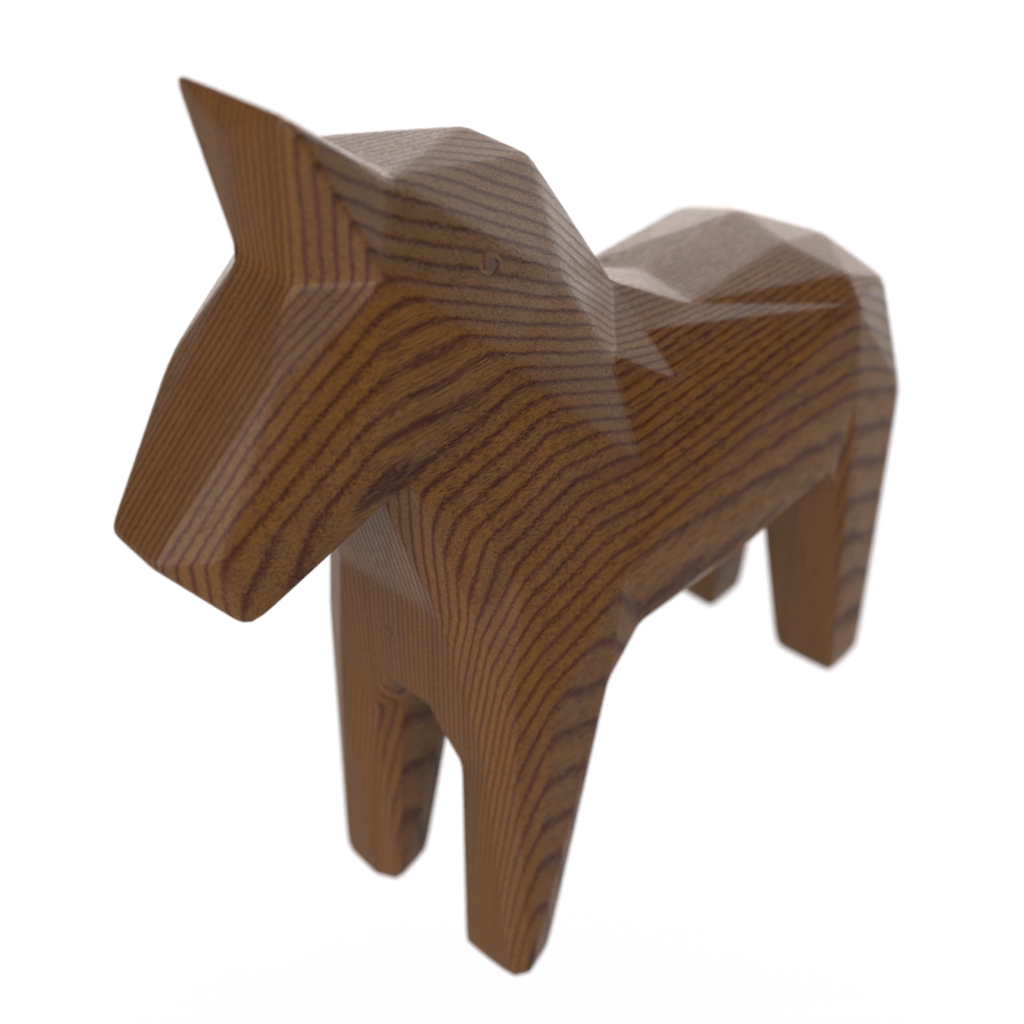
A high quality rendering of a dalahest_oak dalecarlian horse figurine made of varnished dark oak standing on a white surface in an a white studio with artificial white studio lighting,long shot of an overhead view from the front right side , 50 mm, f 11